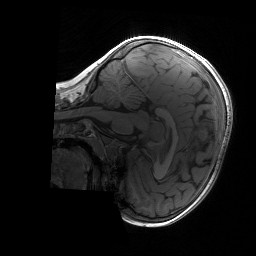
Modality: T1w
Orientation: sagittal
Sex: female
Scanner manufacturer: siemens
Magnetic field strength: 3 T
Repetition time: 1.9 s
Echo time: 0.00243 s